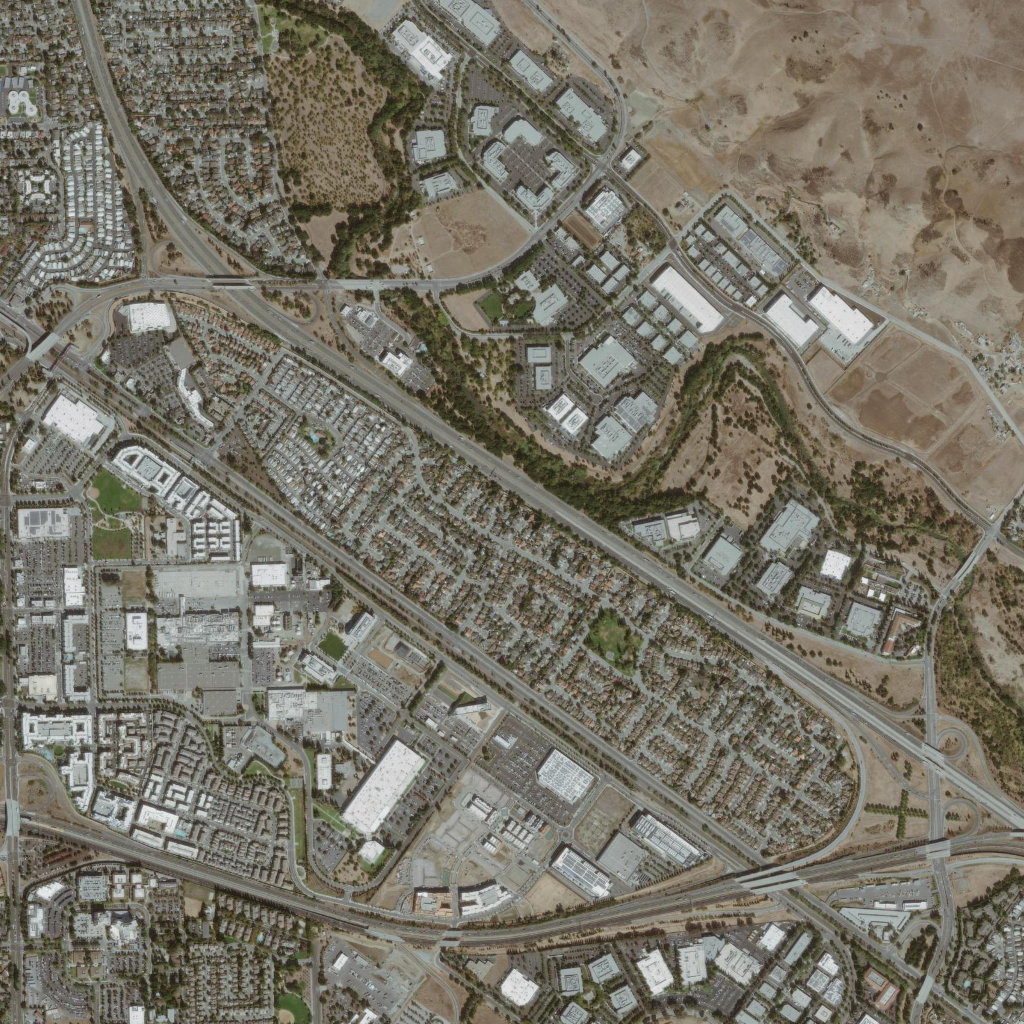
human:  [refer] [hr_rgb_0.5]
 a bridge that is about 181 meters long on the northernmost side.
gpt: <box>[[32, 27, 38, 28, 0]]</box>